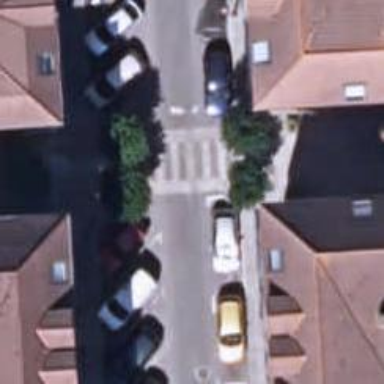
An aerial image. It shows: Pedestrian road.